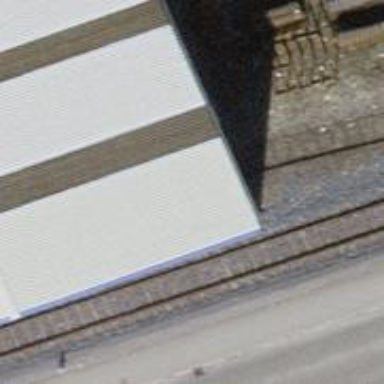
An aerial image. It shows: Single-track railway spur.